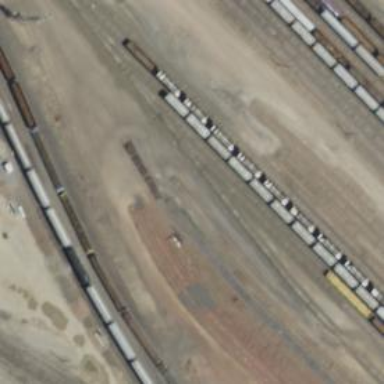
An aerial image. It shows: Railway siding with rails.